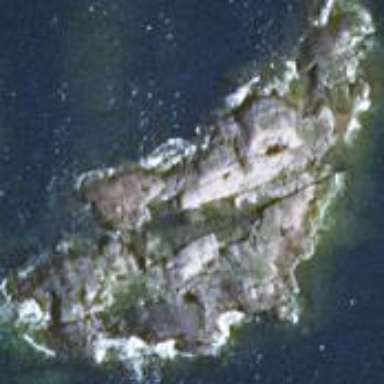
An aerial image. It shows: Islet along the coastline.